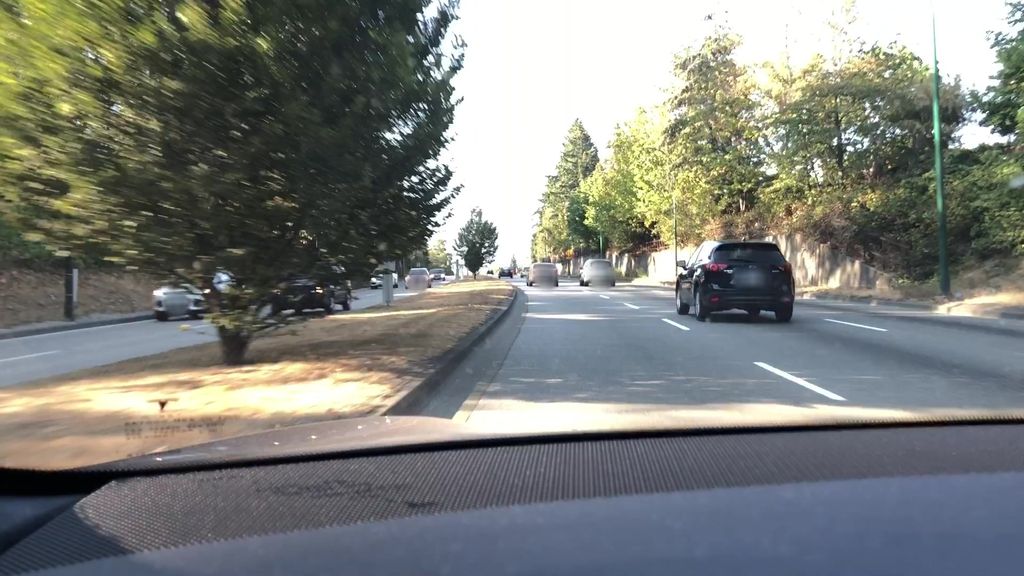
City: vancouver